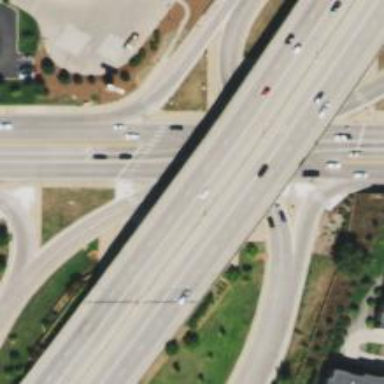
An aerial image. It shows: Trunk link highway.